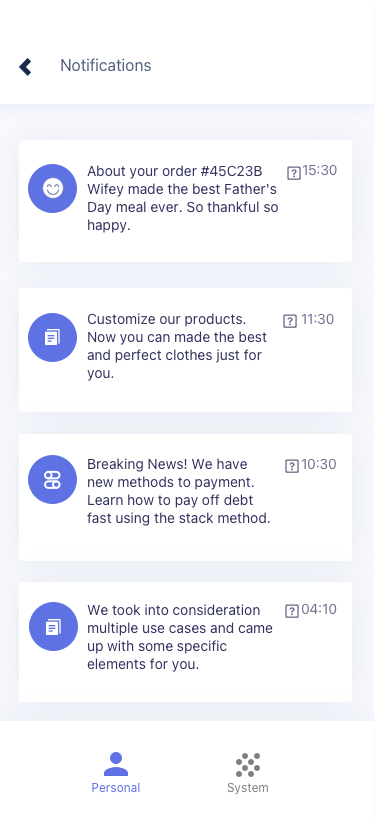
Text in this UI design:
Notifications
15:30
About your order #45C23B Wifey made the best Father's Day meal ever. So thankful so happy.

Customize our products. Now you can made the best and perfect clothes just for you.
11:30

Breaking News! We have new methods to payment. Learn how to pay off debt fast using the stack method.
10:30

We took into consideration multiple use cases and came up with some specific elements for you.
04:10

Personal
System